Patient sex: F
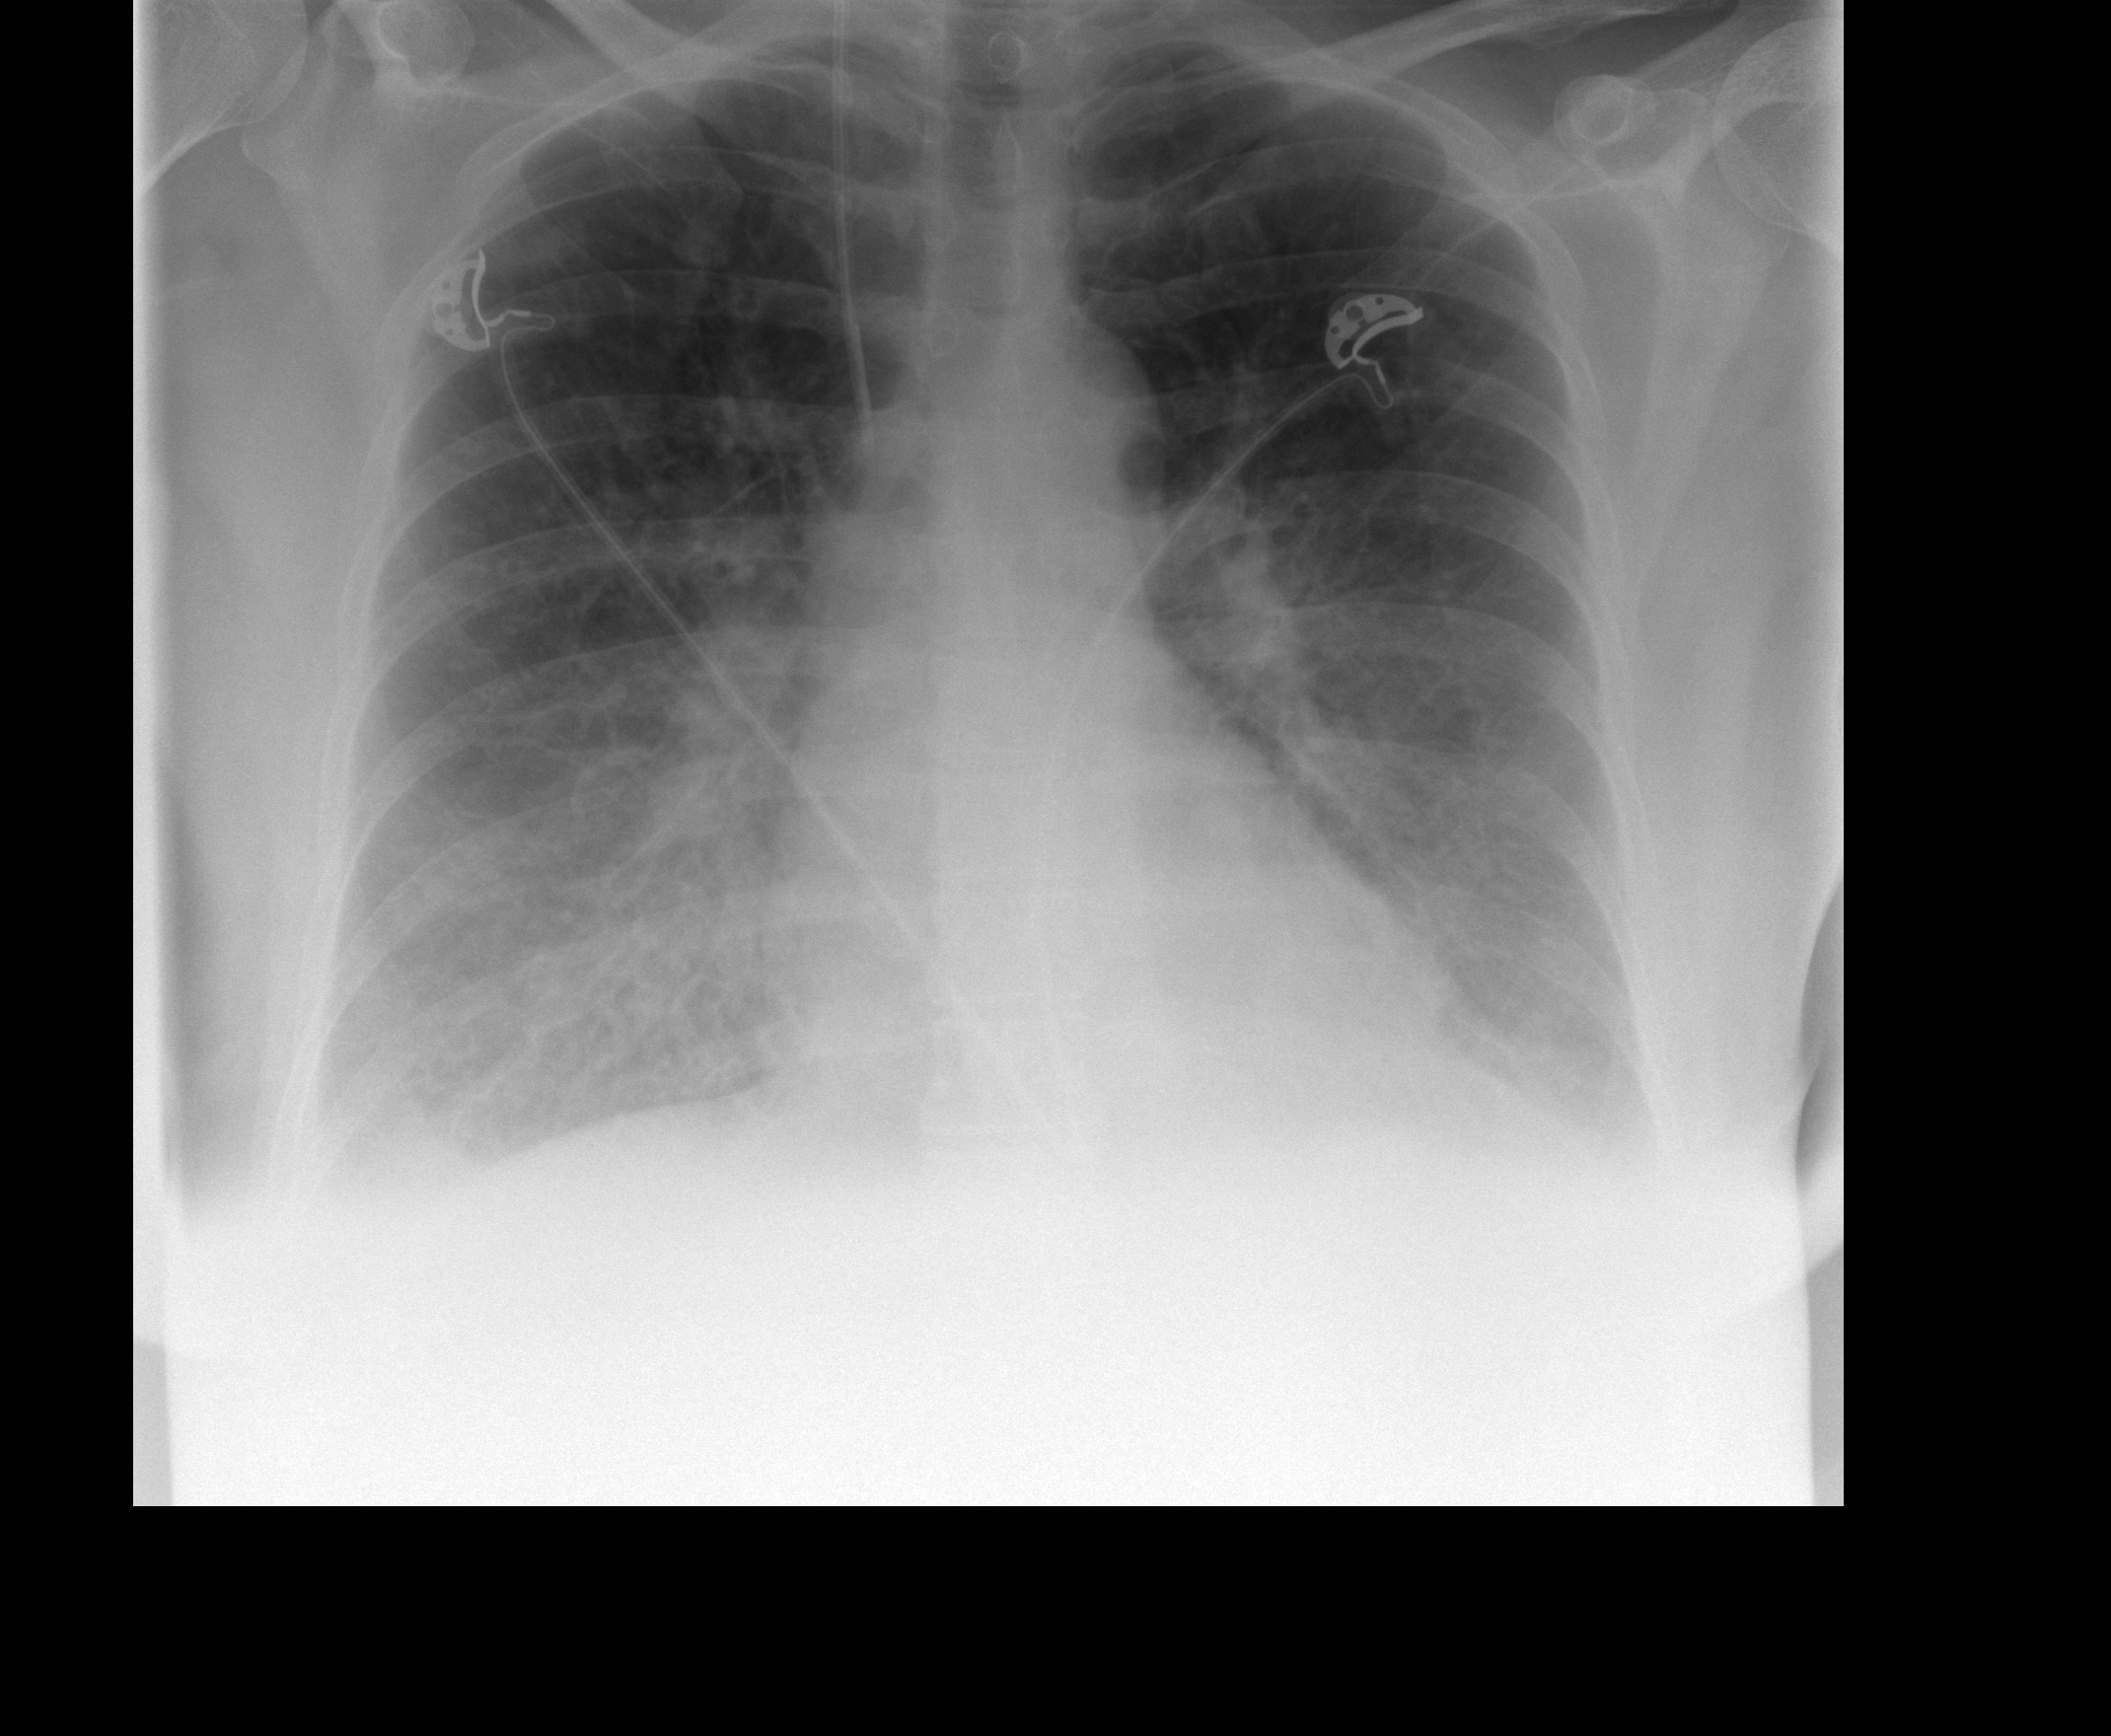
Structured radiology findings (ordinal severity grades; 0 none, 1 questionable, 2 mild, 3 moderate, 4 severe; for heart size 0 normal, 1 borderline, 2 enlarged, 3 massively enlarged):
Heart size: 0
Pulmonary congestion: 1
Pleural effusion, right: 1
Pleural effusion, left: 1
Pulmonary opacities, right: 2
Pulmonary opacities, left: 1
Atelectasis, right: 2
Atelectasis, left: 2